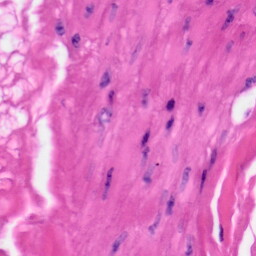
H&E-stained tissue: Skin